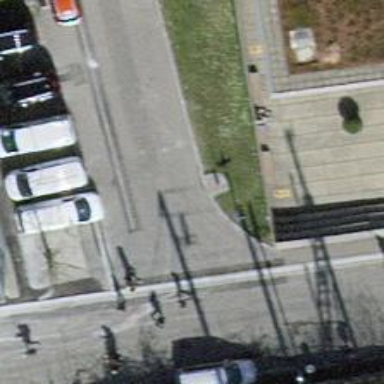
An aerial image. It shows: Bollard.